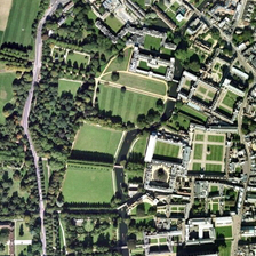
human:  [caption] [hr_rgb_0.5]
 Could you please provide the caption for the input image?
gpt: Dark green trees surround large schools in front of the square.

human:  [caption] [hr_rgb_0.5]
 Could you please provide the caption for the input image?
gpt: In front of the square, dark green trees surround the University.

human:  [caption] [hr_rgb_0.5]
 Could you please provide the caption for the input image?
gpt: Green plants around the campus

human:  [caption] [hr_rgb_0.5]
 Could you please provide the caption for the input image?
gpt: Dark green trees surround the big school, in front of the square.

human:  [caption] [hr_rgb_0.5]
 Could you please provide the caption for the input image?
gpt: Dark green trees surround the Great School, in front of the square.